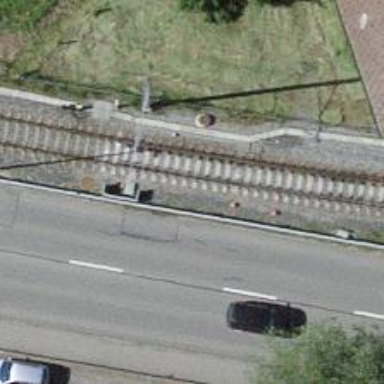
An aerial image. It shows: Railway switch.